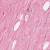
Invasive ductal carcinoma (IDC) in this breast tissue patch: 0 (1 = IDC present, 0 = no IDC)